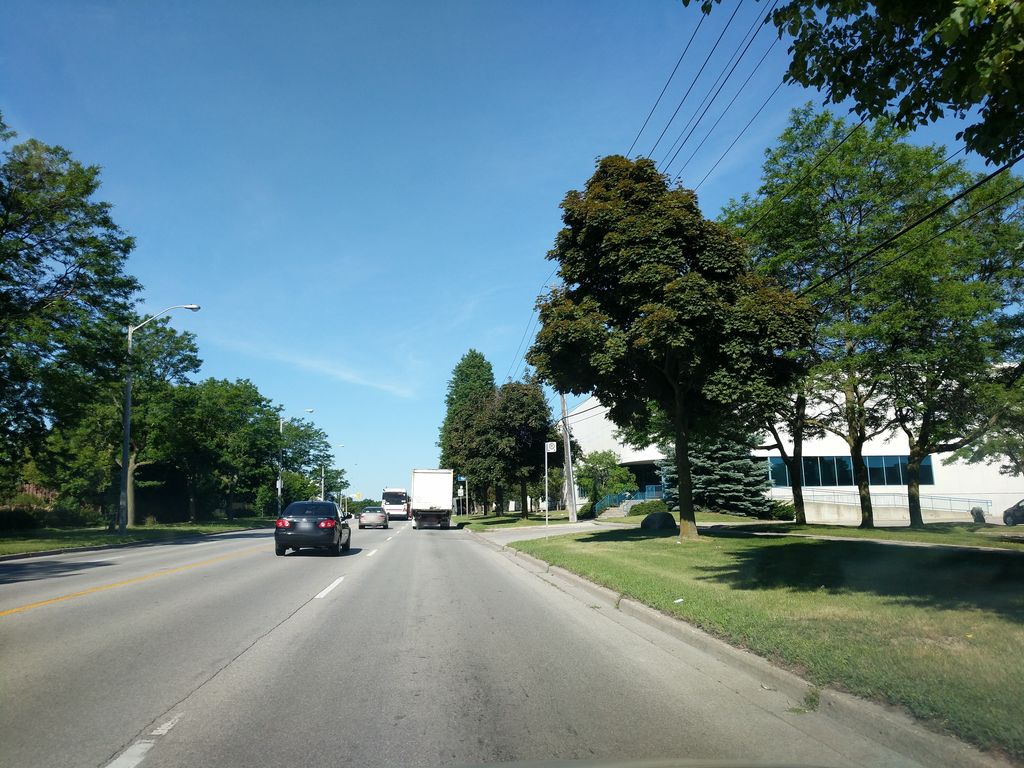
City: toronto